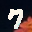
Label: 7